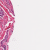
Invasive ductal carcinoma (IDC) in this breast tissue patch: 0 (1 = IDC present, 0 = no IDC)